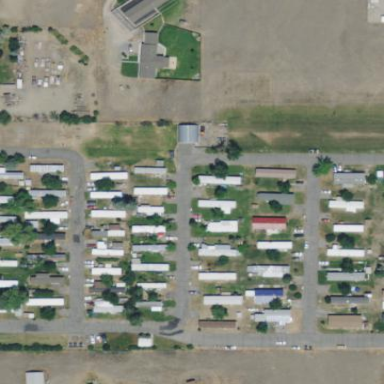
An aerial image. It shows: Residential area designated as trailer park.